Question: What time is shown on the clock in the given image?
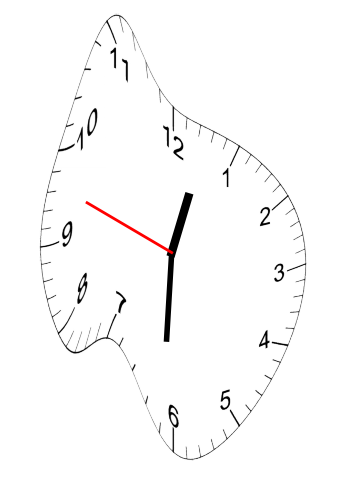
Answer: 12:30:48